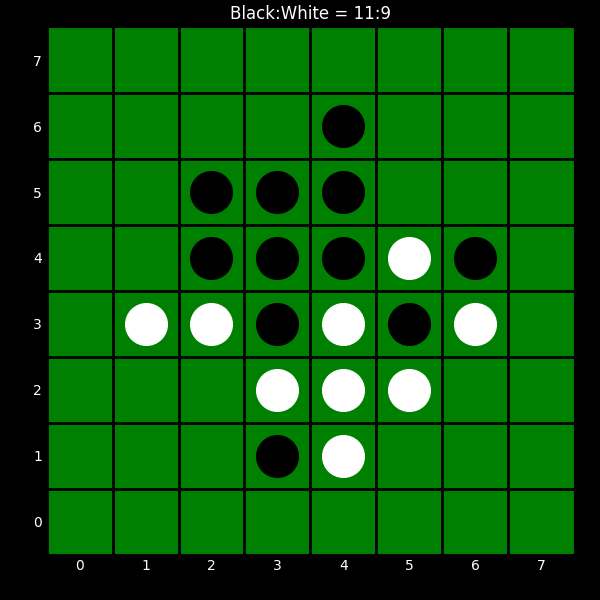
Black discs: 11
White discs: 9